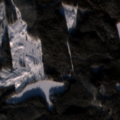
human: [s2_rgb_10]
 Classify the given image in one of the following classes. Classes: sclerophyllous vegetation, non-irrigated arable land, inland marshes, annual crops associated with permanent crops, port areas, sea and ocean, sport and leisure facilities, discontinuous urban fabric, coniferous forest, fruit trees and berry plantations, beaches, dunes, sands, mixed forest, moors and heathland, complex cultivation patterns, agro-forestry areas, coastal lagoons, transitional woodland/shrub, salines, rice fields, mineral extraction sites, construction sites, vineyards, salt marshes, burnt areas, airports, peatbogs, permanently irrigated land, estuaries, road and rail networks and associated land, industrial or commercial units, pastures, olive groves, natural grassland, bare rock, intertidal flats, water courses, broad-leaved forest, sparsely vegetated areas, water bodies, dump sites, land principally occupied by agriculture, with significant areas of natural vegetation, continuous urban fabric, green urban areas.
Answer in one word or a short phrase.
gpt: coniferous forest, water bodies